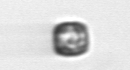
Label: Thalassiosira